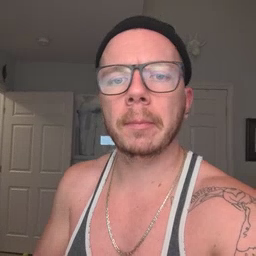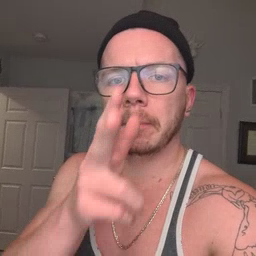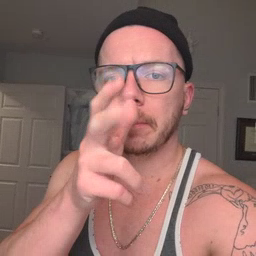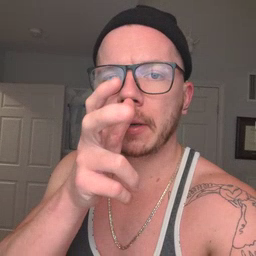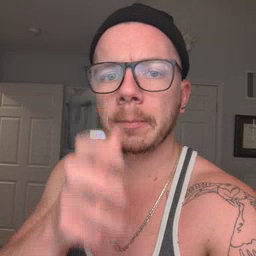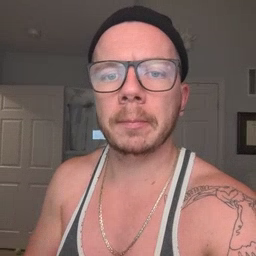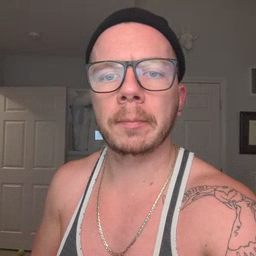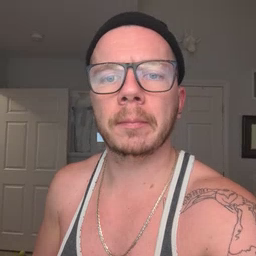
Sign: bug